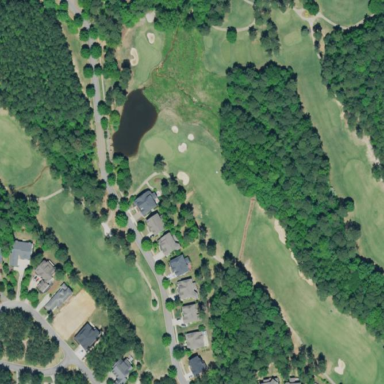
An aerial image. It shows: Golf fairway surrounded by grass.